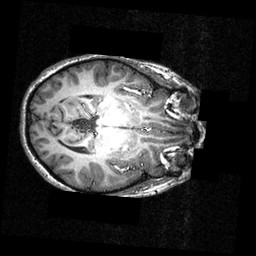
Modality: T1w
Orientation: axial
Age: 23
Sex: female
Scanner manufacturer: siemens
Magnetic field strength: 3.951 T
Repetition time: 1.5 s
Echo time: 0.00335 s